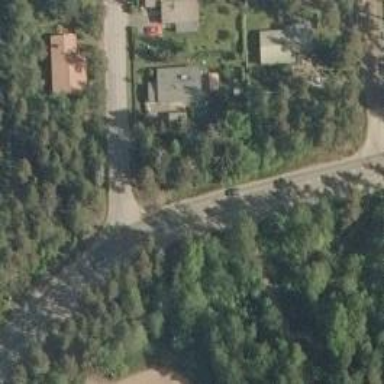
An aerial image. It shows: Asphalt cycleway.